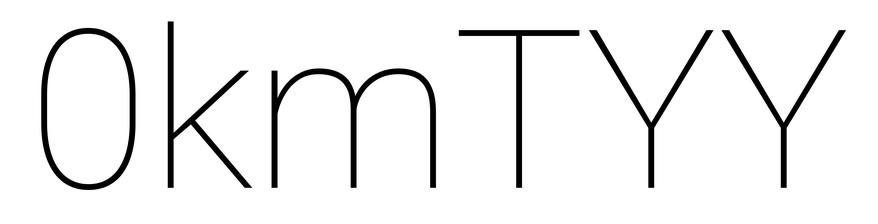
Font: Roboto_Thin